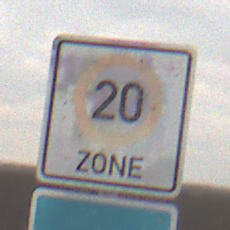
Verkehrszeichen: BeginnZone20
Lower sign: Sackgasse
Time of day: MorningAfternoon
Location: Outdoor (Nature)
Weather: Overcast
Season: NotSpecified
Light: Natural